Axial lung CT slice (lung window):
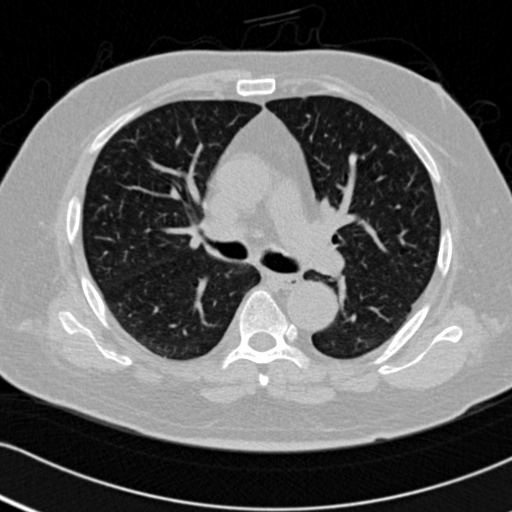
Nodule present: no